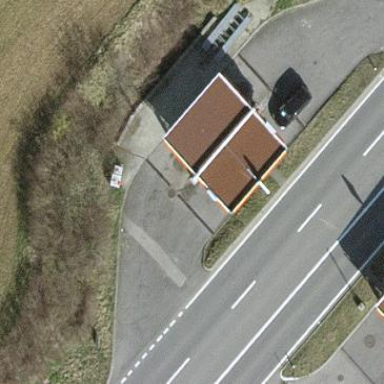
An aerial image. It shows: Fuel station with roof.